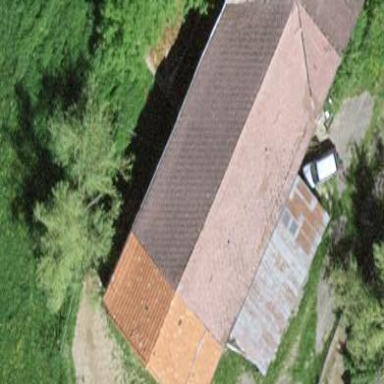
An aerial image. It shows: Farm building.